Question: Hi i am new to android development and i ia m trying to build a custom list view with firebase realtime database and i am following this tutorial <URL> but in my project there is unexpected error like this:

'''
public class Notification extends AppCompatActivity {
ListView simpleList;
ArrayList<Item> animalList=new ArrayList<>();
@Override
protected void onCreate(Bundle savedInstanceState) {
super.onCreate(savedInstanceState);
setContentView(R.layout.activity_notification);
getSupportActionBar().setDisplayHomeAsUpEnabled(true);
simpleList = (ListView) findViewById(R.id.winnerslist);
animalList.add(new Item("Lion",R.drawable.sunil));
animalList.add(new Item("Tiger",R.drawable.ic_user));
MyAdapter myAdapter=new MyAdapter(this,R.layout.winnerslist,animalList);
simpleList.setAdapter(myAdapter);
}
@Override
public boolean onOptionsItemSelected(MenuItem item) {
switch (item.getItemId()) {
// Respond to the action bar's Up/Home button
case android.R.id.home:
backToHome();
}
return super.onOptionsItemSelected(item);
}
@Override
public void onBackPressed() {
backToHome();
}
public void backToHome() {
Intent myIntent = new Intent(Notification.this, MainActivity.class);
Notification.this.startActivity(myIntent);
finish();
}
}
'''
'''
import java.util.ArrayList;
import java.util.HashMap;
public class MyAdapter extends ArrayAdapter<ClipData.Item> {
ArrayList<ClipData.Item> animalList = new ArrayList<>();
public MyAdapter(Context context, int textViewResourceId, ArrayList<ClipData.Item> objects) {
super(context, textViewResourceId, objects);
animalList = objects;
}
@Override
public int getCount() {
return super.getCount();
}
@Override
public View getView(int position, View convertView, ViewGroup parent) {
View v = convertView;
LayoutInflater inflater = (LayoutInflater) getContext().getSystemService(Context.LAYOUT_INFLATER_SERVICE);
v = inflater.inflate(R.layout.winnerslist, null);
TextView textView = (TextView) v.findViewById(R.id.textView);
ImageView imageView = (ImageView) v.findViewById(R.id.imageView);
textView.setText("ffff");
imageView.setImageResource(R.drawable.sunil);
return v;
}
}
'''
above is my code for activity and adopter please review this where i am doing wrong i followed tutorial exactly what they explain there but still getting error
and this stackoverflowis telling me to add more text just because i am showing more code but there is nothing i can say.
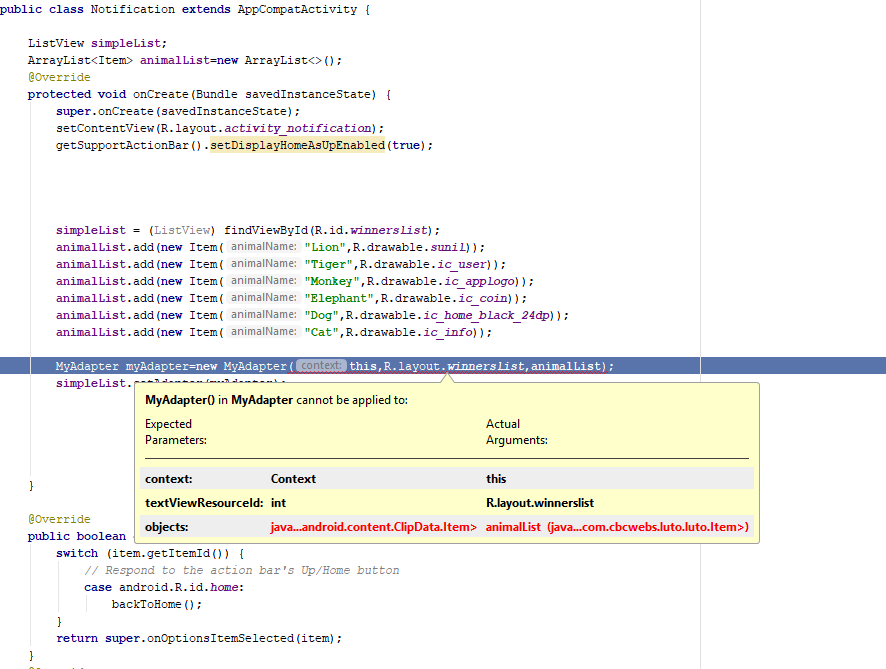
Answer: > Remove this import
'''
import android.content.ClipData;
'''
> and use your Item Object import.
'''
public class MyAdapter extends ArrayAdapter<Item> {
ArrayList<Item> animalList = new ArrayList<>();
public MyAdapter(Context context, int textViewResourceId, ArrayList<Item> objects) {
super(context, textViewResourceId, objects);
animalList = objects;
}
@Override
public int getCount() {
return animalList.size();
}
@Override
public View getView(int position, View convertView, ViewGroup parent) {
View v = convertView;
LayoutInflater inflater = (LayoutInflater) getContext().getSystemService(Context.LAYOUT_INFLATER_SERVICE);
v = inflater.inflate(R.layout.winnerslist, null);
TextView textView = (TextView) v.findViewById(R.id.textView);
ImageView imageView = (ImageView) v.findViewById(R.id.imageView);
textView.setText("ffff");
imageView.setImageResource(R.drawable.sunil);
return v;
}
}
'''